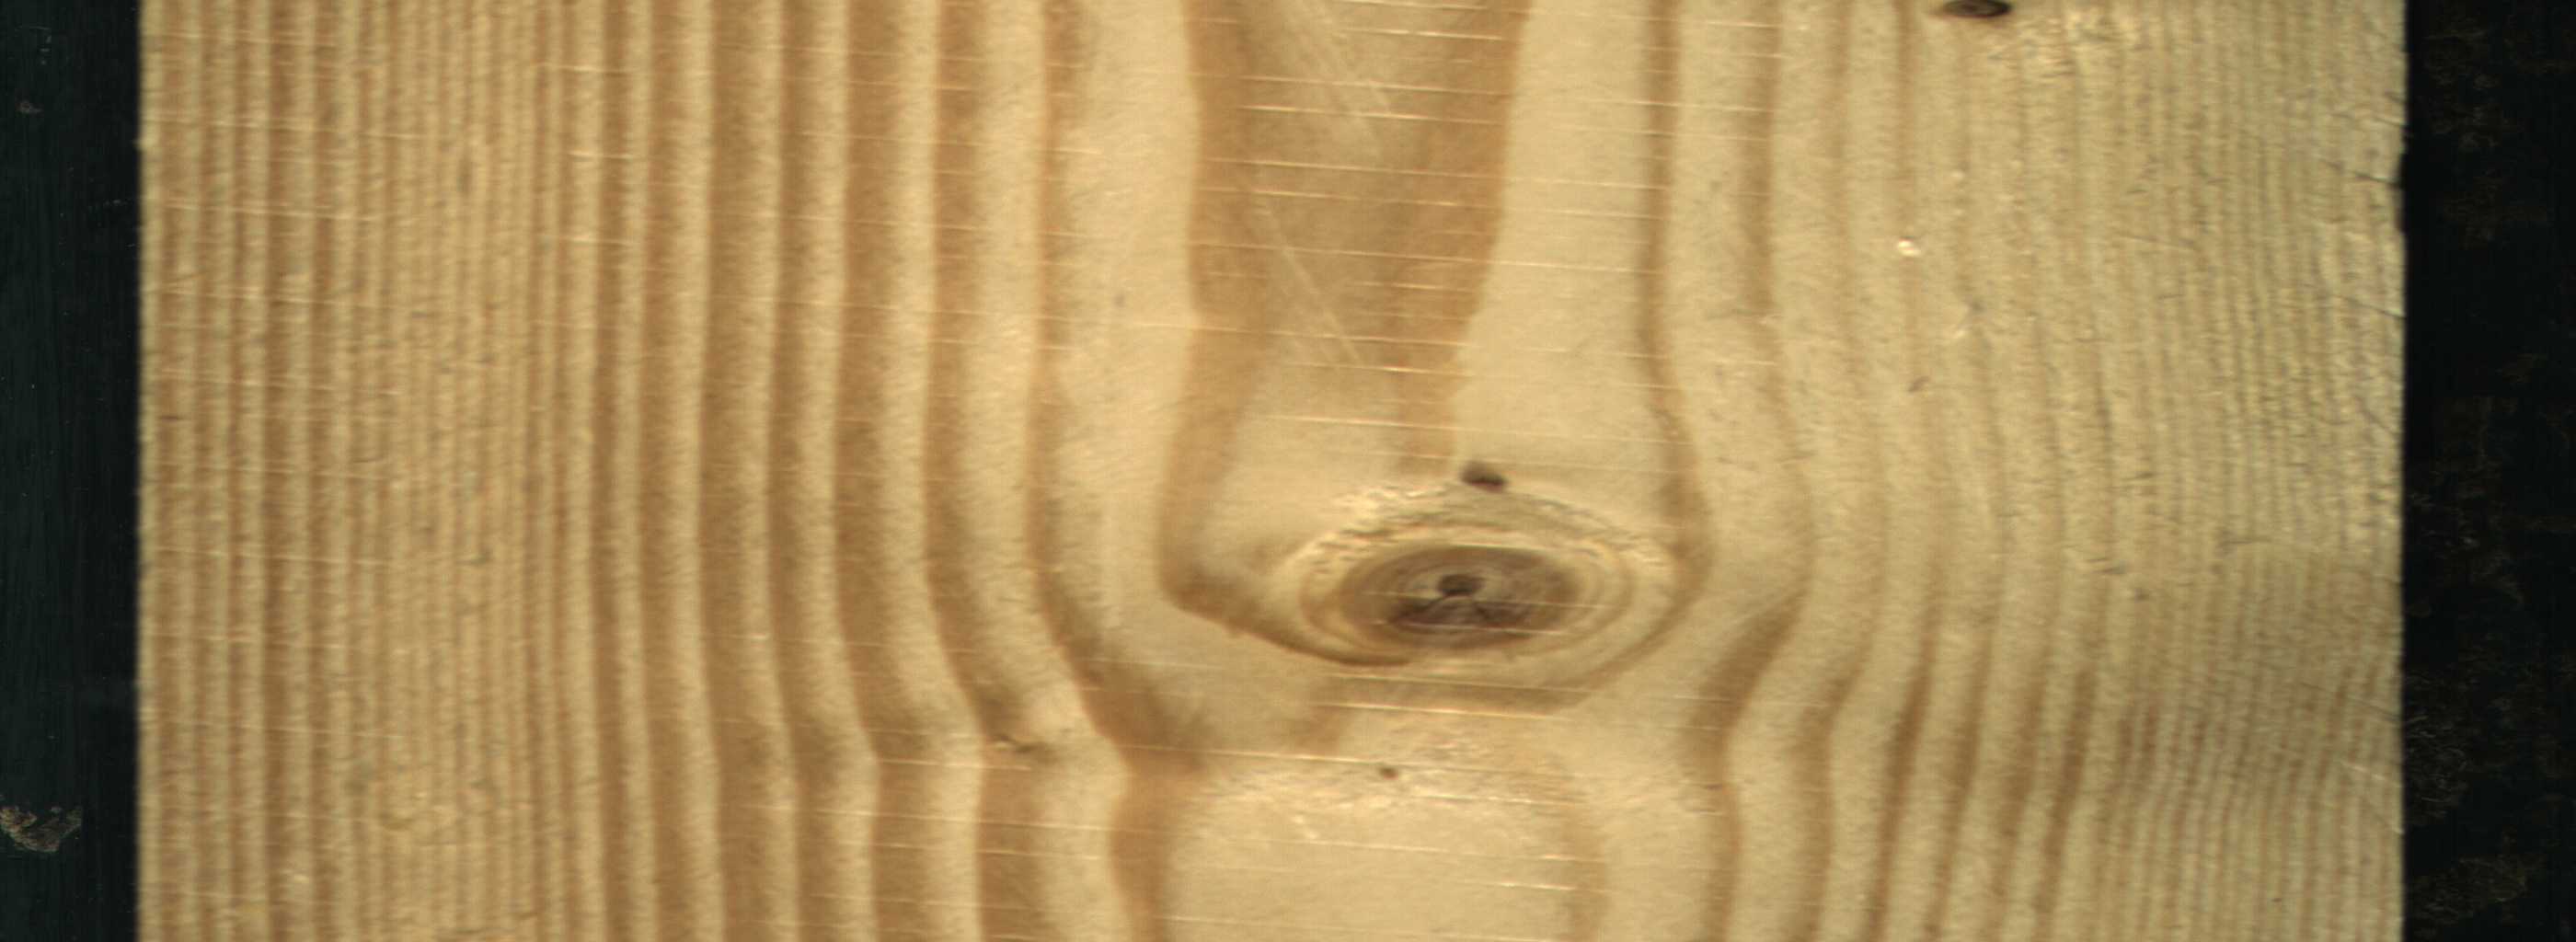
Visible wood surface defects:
Dead_Knot
Live_Knot
Live_Knot